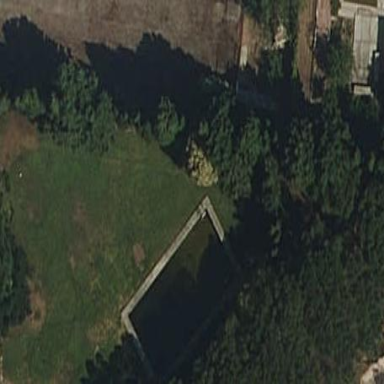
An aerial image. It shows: Swimming pool located in leisure land.